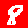
Digit: 8